Question: I just update my codes it works but there some problems when I run it. I put some "cout" to debug my partiton part and I don't know whay it always set 0 to pivot.(the pivot should be last number that I inputed)

Here is my code
'''
int partiton(vector<int> &a, int low, int up)
{
int pivot = a[up];
int i = low-1;
for (int j = low; j < up; j++)
{
if(a[j] <= pivot)
{
i++;
swap(a[i], a[j]);
}
}
swap(a[i+1], a[up]);
cout<<"pivot: ";
cout<<pivot<<" "<<endl;
return i+1;
}
void quickSort(vector<int> &a, int low, int up)
{
if(low < up)
{
int mid = partiton(a, low, up);
//watch out! The mid position is on the palce, so we don't need to consider it again
//That's why below is mid-1, not mid! Otherwise it will occur overflow error!
quickSort(a, low, mid-1);
quickSort(a, mid+1, up);
}
}
void quickSort(vector<int>&, int, int);
int main()
{
vector<int> A;
int numbers;
while(cin>>numbers)
{
A.push_back(numbers);
}
int low = 0;
int up = A.size();
cout<<"No sorted numbers: ";
for(int i; i < up; i++)
{
cout<<A[i]<<" ";
}
cout << endl;
quickSort(A, low, up);
cout<<"Has sorted numbers: ";
for(int i; i < up; i++)
{
cout<<A[i]<<" ";
}
cout<<endl;
}
'''
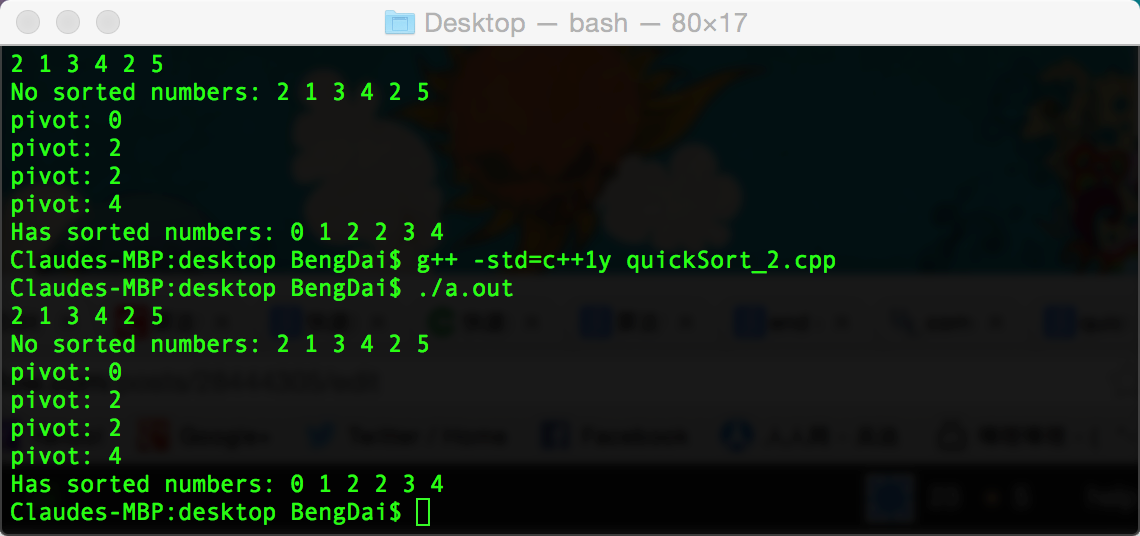
Answer: The solution to your problem is to change 'int a[]' into 'vector<int> a' in definitions of both 'partition' and 'quickSort' functions. So 'int partiton(vector<int> a, int low, int up)' and 'void quickSort(vector<int> a, int low, int up)' should be sufficient for compilation-error-free code.
Compiler expects functions to be called with parameters which have the same types as in declarations of the functions, or at least the declared argument types have to be able to automatically be resolved (deduced or binded, in other words) to corresponding argument types of particular function calls. Compiler cannot bind 'vector' to 'int a[]' type, hence the error.